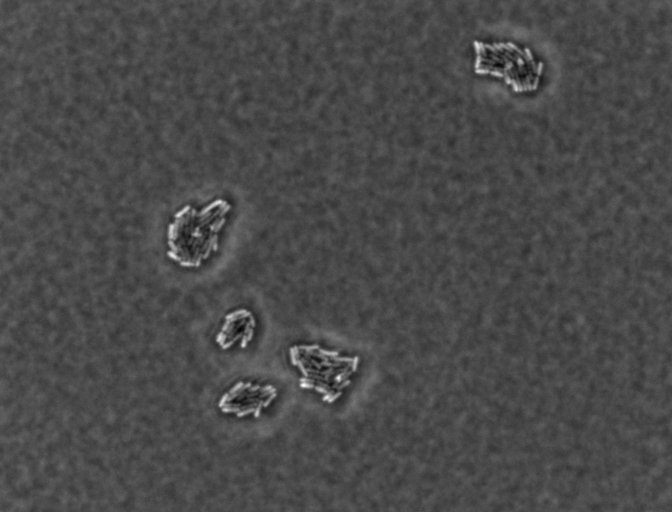
Escherichia coli 1612